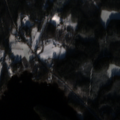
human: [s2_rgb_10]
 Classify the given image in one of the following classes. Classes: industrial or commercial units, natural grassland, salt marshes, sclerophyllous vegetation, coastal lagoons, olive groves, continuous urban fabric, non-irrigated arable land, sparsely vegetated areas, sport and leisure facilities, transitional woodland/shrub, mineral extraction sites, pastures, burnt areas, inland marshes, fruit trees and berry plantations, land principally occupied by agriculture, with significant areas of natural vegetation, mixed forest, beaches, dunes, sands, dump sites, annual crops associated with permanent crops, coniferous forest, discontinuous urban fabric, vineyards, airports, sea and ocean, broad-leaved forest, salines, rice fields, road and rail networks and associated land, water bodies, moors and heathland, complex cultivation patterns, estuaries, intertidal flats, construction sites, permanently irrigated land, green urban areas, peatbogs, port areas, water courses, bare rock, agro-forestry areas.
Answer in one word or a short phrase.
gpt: land principally occupied by agriculture, with significant areas of natural vegetation, coniferous forest, mixed forest, transitional woodland/shrub, water bodies